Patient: sex M, age 80
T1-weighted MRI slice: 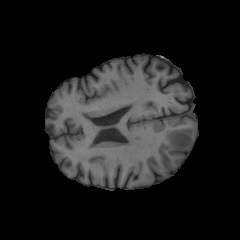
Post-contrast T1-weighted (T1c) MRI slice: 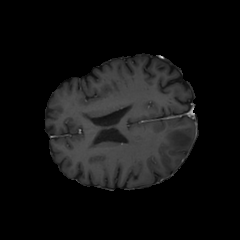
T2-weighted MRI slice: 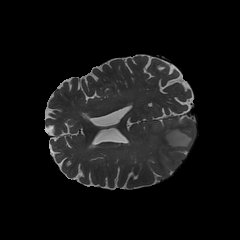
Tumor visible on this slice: yes
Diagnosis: Glioblastoma, IDH-wildtype
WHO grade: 4